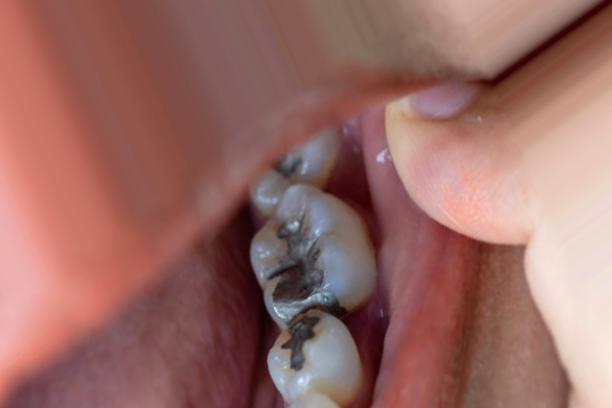
Condition: Caries